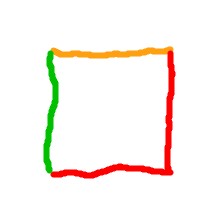
Shape: square